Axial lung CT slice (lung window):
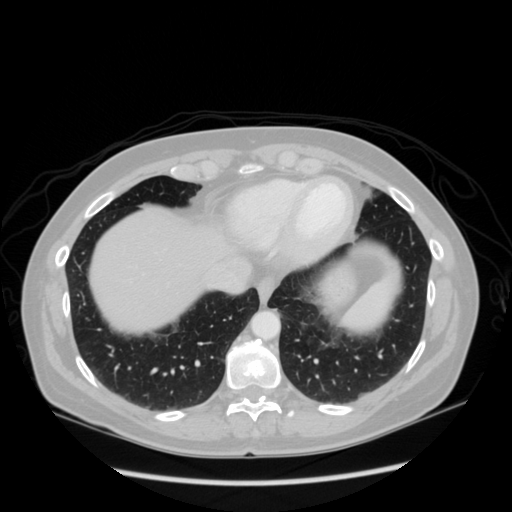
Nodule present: no